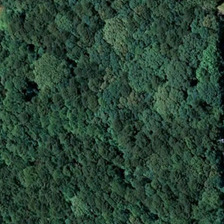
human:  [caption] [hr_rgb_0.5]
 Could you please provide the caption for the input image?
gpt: many green trees are in a forest .

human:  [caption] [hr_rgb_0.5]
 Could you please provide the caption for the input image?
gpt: many green trees are in a forest .

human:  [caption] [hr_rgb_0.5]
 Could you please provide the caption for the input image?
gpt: there are many green trees in the forest .

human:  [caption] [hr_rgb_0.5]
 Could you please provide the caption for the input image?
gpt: there are many green trees in the forest .

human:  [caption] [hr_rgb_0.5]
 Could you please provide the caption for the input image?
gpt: many green trees are in a forest .